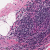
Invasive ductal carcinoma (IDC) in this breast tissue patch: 0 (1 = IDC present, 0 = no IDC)